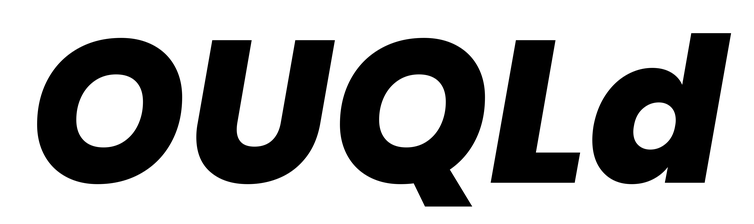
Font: Poppins-ExtraBoldItalic